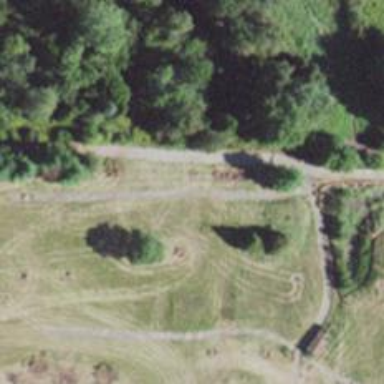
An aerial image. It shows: Service road with grade1 track surface. It resembles golf cart path.